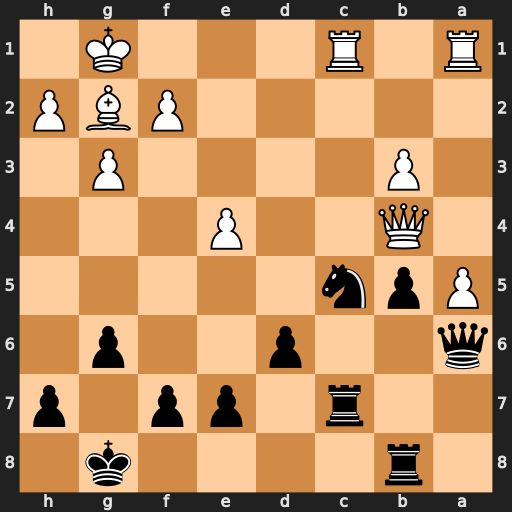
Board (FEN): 1r4k1/2r1pp1p/q2p2p1/Ppn5/1Q2P3/1P4P1/5PBP/R1R3K1
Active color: b
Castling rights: -
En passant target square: -
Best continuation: Nd3 Rxc7 Nxb4